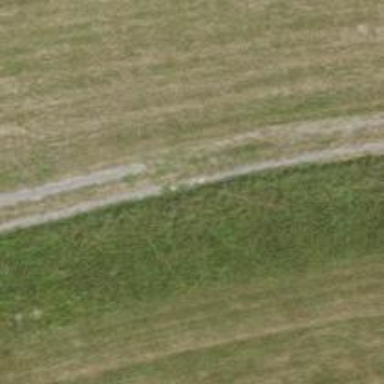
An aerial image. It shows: Track road with grade3 tracktype.